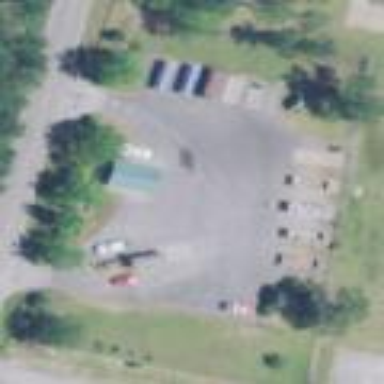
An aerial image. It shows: Recycling center.